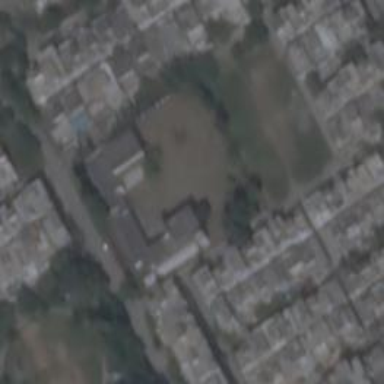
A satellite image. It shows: School building.